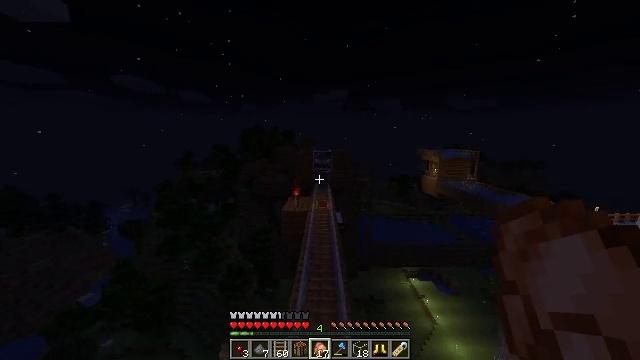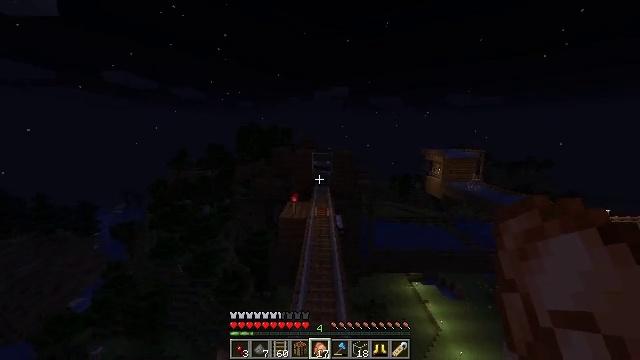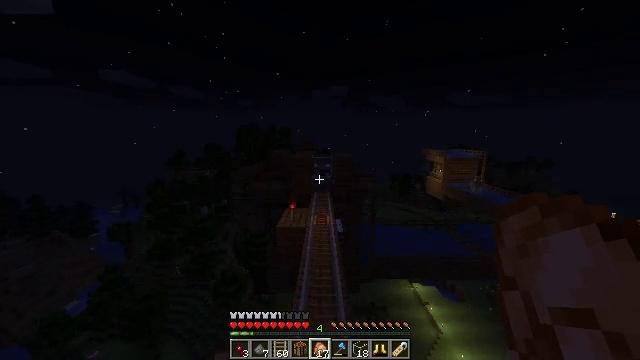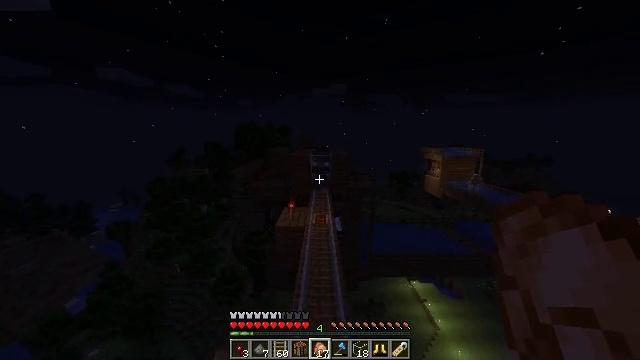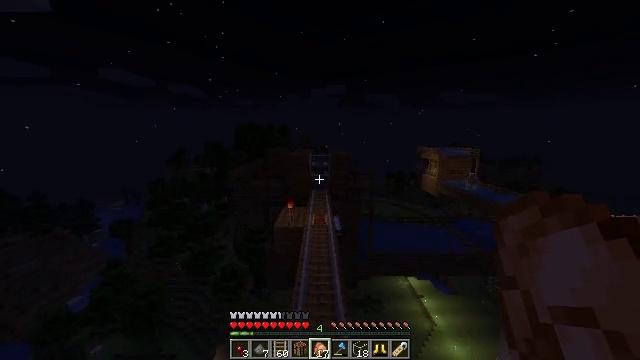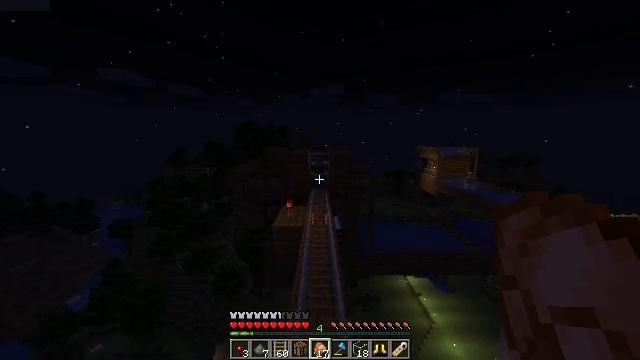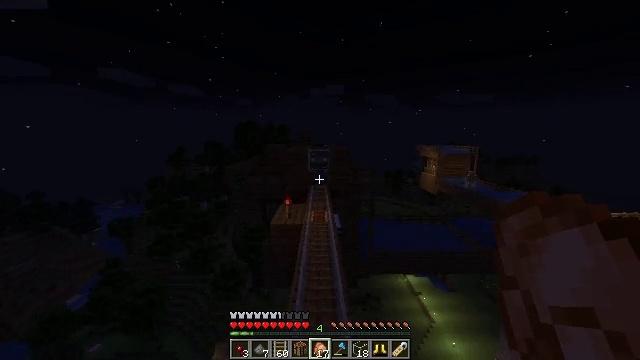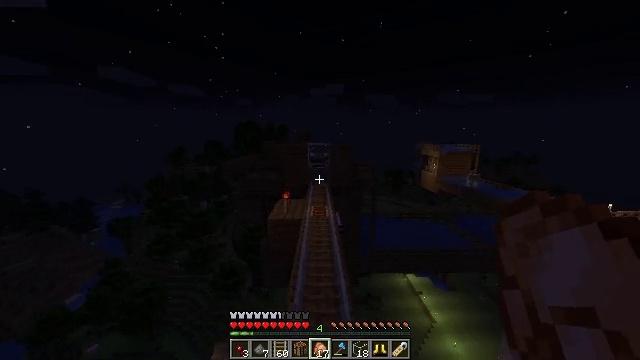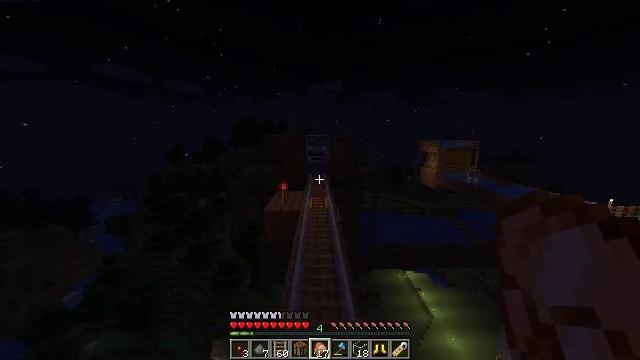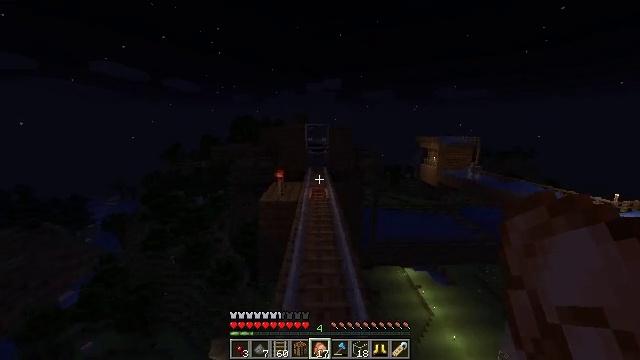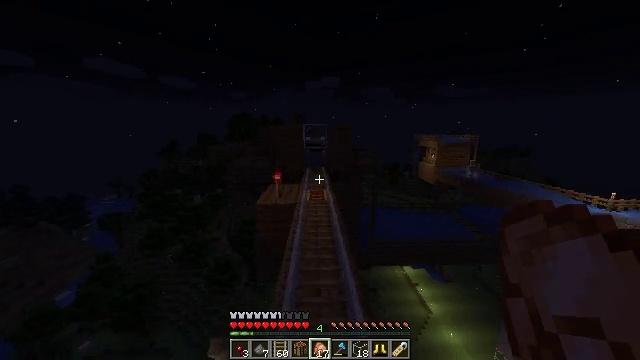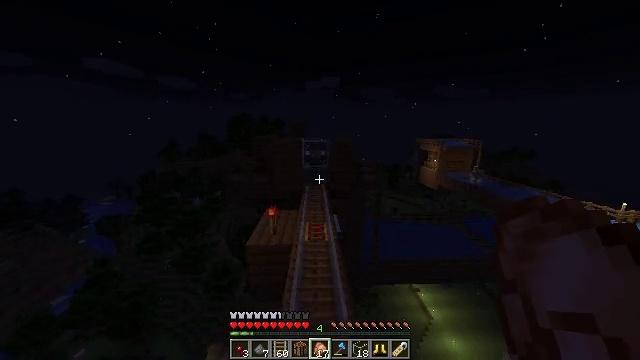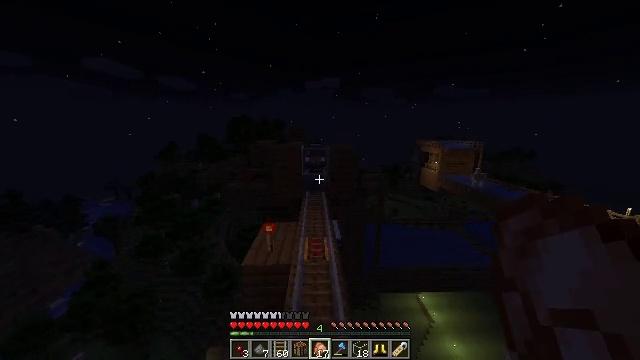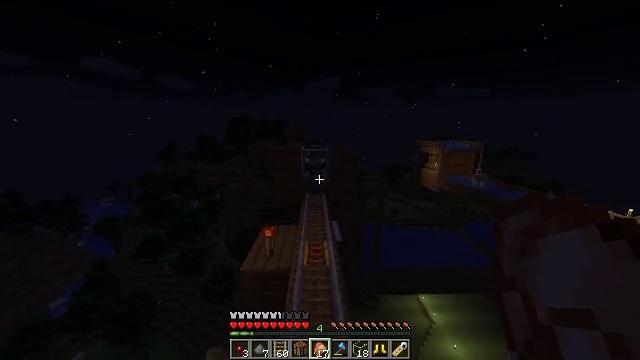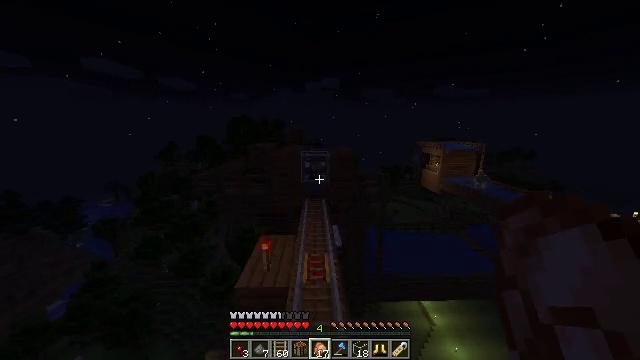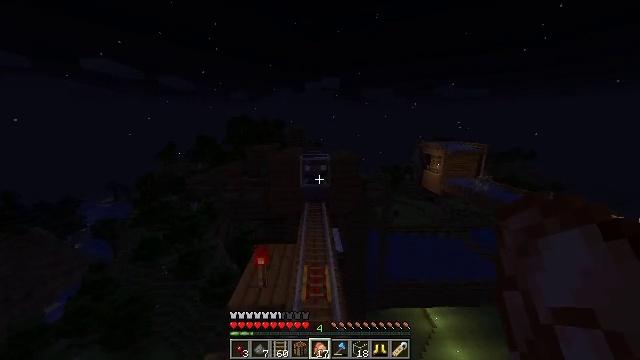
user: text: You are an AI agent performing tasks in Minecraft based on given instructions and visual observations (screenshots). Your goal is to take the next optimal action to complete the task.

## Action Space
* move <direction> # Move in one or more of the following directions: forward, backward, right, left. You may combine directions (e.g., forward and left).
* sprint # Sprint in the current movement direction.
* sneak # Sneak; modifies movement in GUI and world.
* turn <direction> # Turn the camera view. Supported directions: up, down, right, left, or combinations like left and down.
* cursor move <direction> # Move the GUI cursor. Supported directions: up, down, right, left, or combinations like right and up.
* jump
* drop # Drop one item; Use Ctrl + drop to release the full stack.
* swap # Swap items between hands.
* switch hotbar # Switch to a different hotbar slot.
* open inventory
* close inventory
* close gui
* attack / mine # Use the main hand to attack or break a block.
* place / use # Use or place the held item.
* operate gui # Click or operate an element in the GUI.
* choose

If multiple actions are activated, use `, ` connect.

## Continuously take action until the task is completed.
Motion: motion action
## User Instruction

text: Attack the glass to break it.
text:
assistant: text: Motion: move forward, sprint, jump
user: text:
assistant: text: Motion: move forward, sprint, jump
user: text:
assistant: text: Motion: move forward, jump
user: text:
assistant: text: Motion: move forward, jump
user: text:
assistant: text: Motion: move forward, jump
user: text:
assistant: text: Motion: move forward, jump
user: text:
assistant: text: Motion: move forward, jump
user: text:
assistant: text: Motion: move forward, jump
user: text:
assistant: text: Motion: move forward, sprint, jump
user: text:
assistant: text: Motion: move forward, sprint, jump
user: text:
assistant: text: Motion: move forward, sprint, jump
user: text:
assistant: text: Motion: move forward, sprint, jump
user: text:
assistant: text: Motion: move forward, jump
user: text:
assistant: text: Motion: move forward, jump
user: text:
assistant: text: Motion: move forward, jump
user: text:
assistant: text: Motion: move forward, jump
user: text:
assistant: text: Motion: move forward
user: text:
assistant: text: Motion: move forward
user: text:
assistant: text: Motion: move forward
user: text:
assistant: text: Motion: move forward
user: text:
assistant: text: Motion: move forward
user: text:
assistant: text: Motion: move forward
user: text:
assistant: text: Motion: no_op
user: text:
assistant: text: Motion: no_op
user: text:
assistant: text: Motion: no_op
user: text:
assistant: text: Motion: open inventory
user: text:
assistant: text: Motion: open inventory
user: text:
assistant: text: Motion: open inventory
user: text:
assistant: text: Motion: cursor move right
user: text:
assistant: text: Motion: cursor move right and down